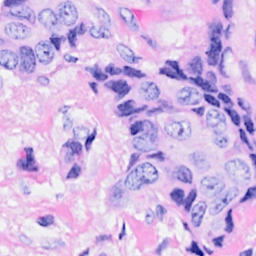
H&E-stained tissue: Breast